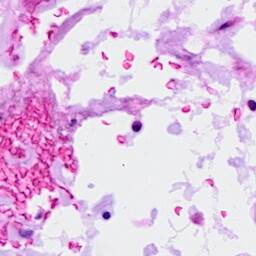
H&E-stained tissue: Ovarian